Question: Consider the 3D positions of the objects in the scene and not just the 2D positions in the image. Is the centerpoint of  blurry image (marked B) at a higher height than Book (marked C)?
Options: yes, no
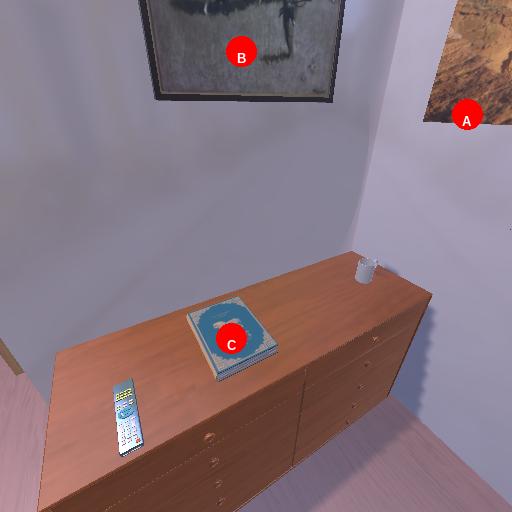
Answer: yes